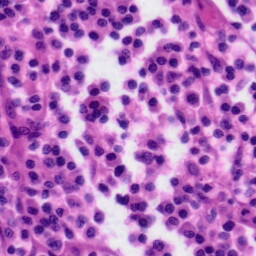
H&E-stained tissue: Tonsil